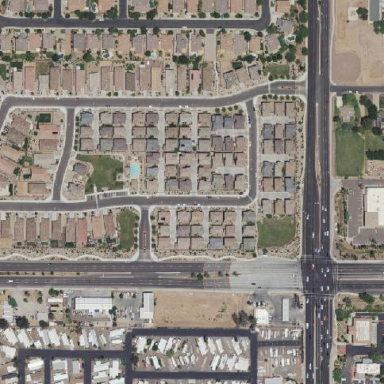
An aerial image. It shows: Residential area composed of single-family homes.